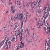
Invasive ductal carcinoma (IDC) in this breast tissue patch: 1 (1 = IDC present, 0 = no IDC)